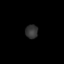
Tissue: skin
Cell type: Epithelial cells
Senescence score: 0.2878
Nuclear area (px): 167
Mean DAPI intensity: 52.03